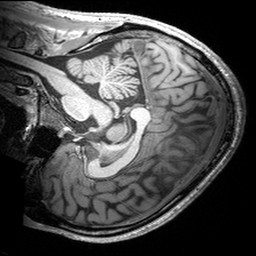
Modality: T1w
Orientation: sagittal
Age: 27
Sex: male
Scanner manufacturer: siemens
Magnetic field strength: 3 T
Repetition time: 2.53 s
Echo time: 0.00299 s